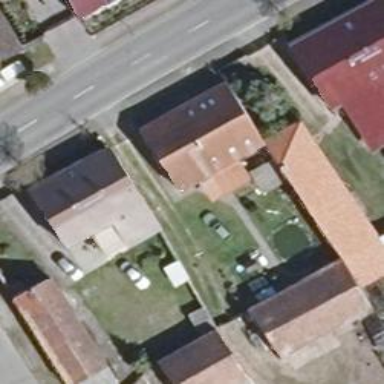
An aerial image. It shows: Gabled roof house.